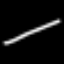
Label: line